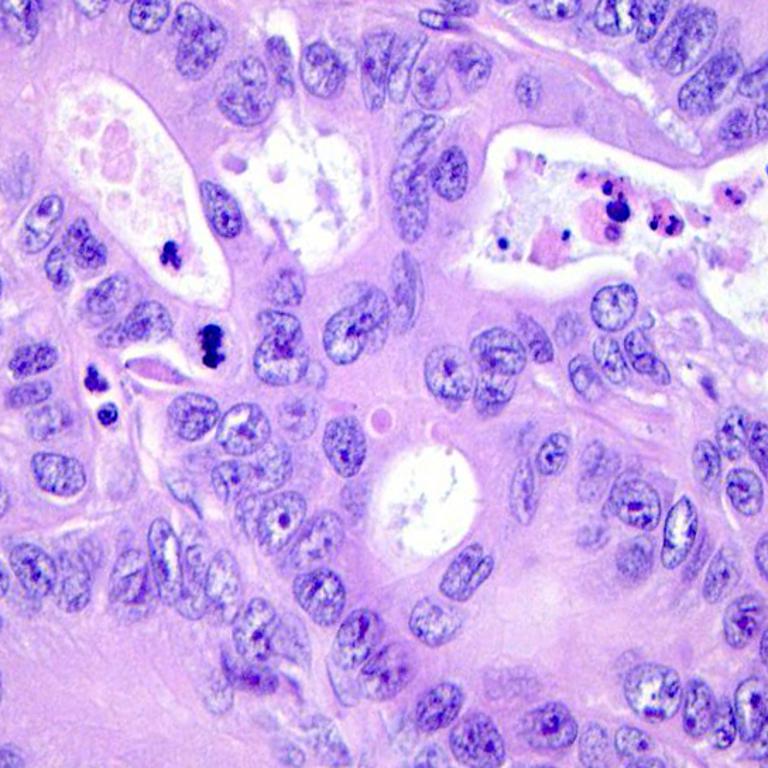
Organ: colon
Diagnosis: adenocarcinomas